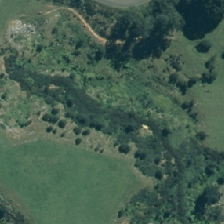
Land cover: high_producing_grassland